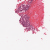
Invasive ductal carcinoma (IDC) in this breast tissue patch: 0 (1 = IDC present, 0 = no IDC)